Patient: sex F, age 65
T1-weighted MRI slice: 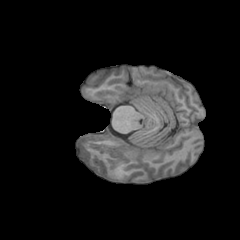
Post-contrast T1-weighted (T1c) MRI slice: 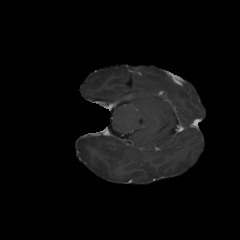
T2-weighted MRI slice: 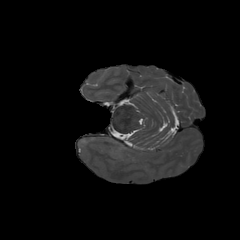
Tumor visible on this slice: no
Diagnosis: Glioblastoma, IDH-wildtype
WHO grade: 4